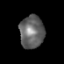
Tissue: prostate
Cell type: T cells
Senescence score: 0.3132
Nuclear area (px): 781
Mean DAPI intensity: 101.108